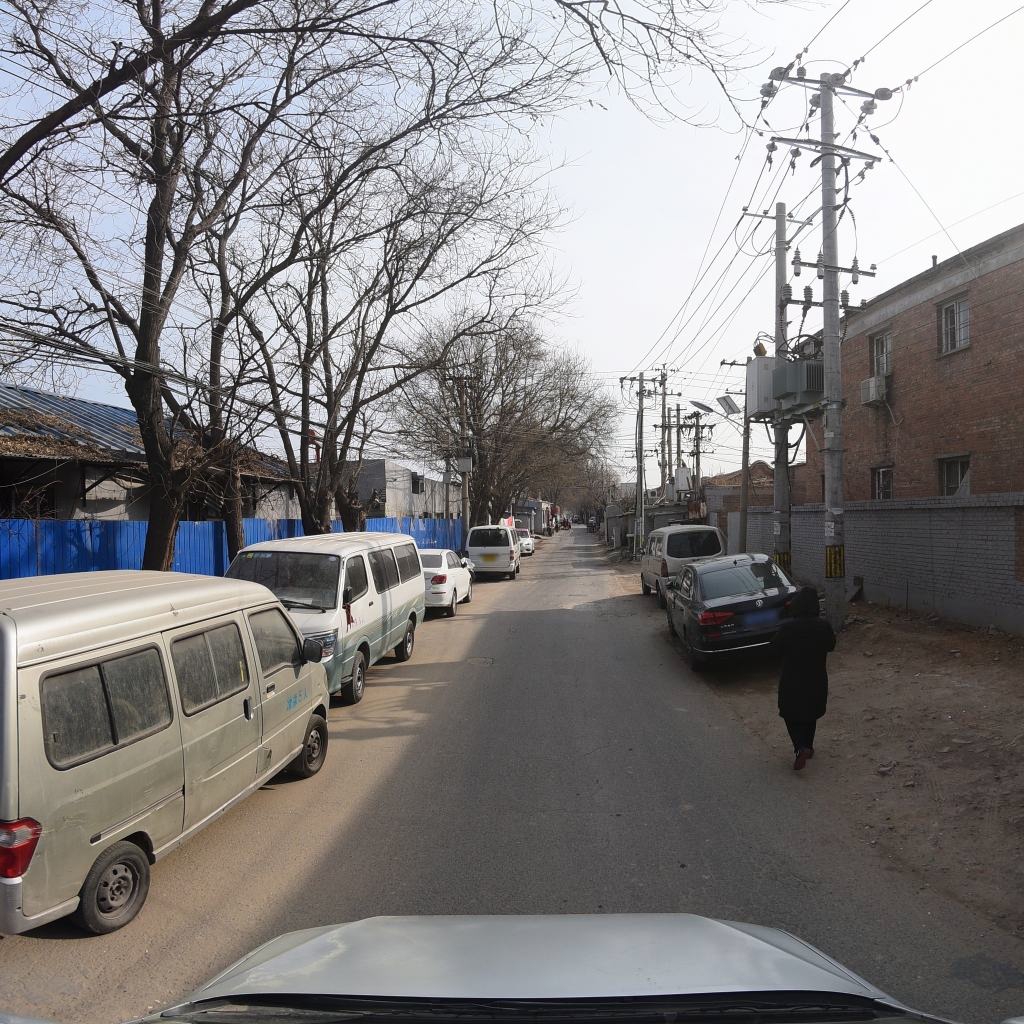
Region: Fengtai
Road damage annotations: pothole, transverse crack, transverse crack